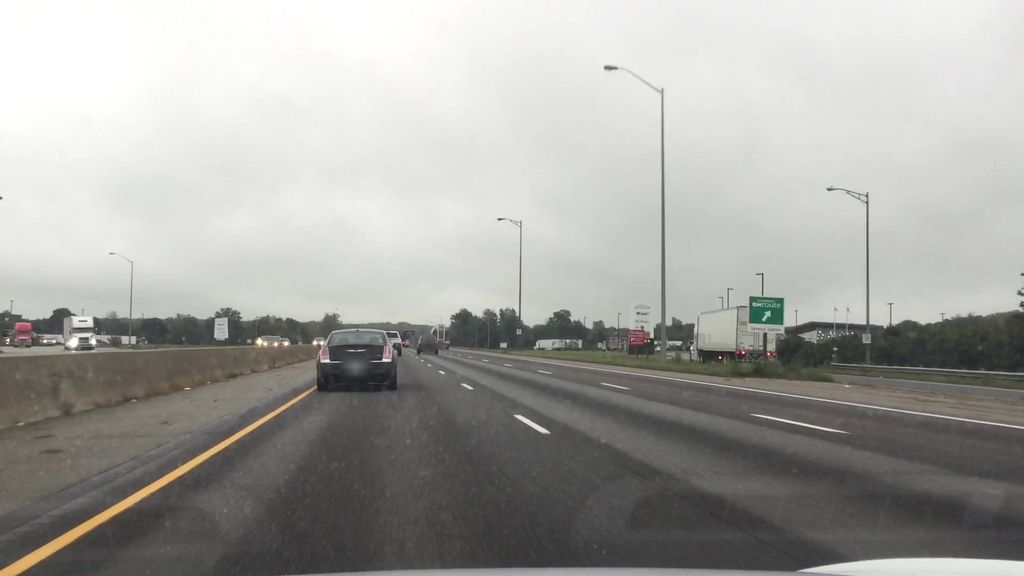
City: kitchener-waterloo